Question: I would like to develop an input box with a list of numbers beside and when I enter a number into the input field the javascript/jquery code(I don't know which one would be better solution) highlight(colorize or make it bold style) "live" that list element regarding where to fit the given number.
Here is the example:

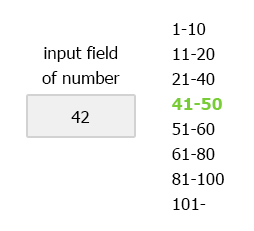
Answer: '''
$(document).on('keyup','#user-count',function(){
var SearchedNumber=parseInt($('#user-count').val());
var Number=$('#user-table tr:not(:first) td:first-child');
var AllTr=$('#user-table tr:not(:first)');
var TableBody='';
var maxCount= AllTr[AllTr.length-1].innerText.trim().split('+')[0];//get max Count of your Number list
$('#user-table tbody').empty();
$.each(Number,function(i,TD){
var Text=TD.innerText.trim().split('-');
if(SearchedNumber>=maxCount)//compare max Count
{
if(i==AllTr.length-1)
{
TableBody+='<tr style="background-color:#4caf50;font-size:20px"><td>'+$(AllTr[i]).find('td')[0].innerText+'</td><td>'+$(AllTr[i]).find('td')[1].innerText+'</td></tr>';
}
else
{
TableBody+='<tr><td>'+$(AllTr[i]).find('td')[0].innerText+'</td><td>'+$(AllTr[i]).find('td')[1].innerText+'</td></tr>';
}
}
else
{
if(SearchedNumber>=Text[0] && SearchedNumber<=Text[1])
{
TableBody+='<tr style="background-color:#4caf50;font-size:20px"><td>'+$(AllTr[i]).find('td')[0].innerText+'</td><td>'+$(AllTr[i]).find('td')[1].innerText+'</td></tr>';
}
else
{
TableBody+='<tr><td>'+$(AllTr[i]).find('td')[0].innerText+'</td><td>'+$(AllTr[i]).find('td')[1].innerText+'</td></tr>';
}
}
});
$('#user-table tbody').append(TableBody);
});
'''
'''
.table-striped tbody tr:nth-of-type(even) {
background-color: #ddd;
font-weight: 600;
font-size: 20px;
}
.table-striped tbody tr:nth-of-type(odd) {
background-color: rgba(0, 0, 0, 0);
font-weight: 600;
font-size: 20px;
}
.table-striped thead {
background-color: #f1f1f1;
border-bottom: 2px solid #c0c0c0;
border-top: 2px solid #c0c0c0;
color: #404040;
}
'''
'''
<script src="https://ajax.googleapis.com/ajax/libs/jquery/2.1.1/jquery.min.js"></script>
<div class="row">
<div class="col-md-8 text-right mt-4">
<h5 class="text-center">Users table</h5>
</div>
<div class="col-md-4 mt-4">
<form class="">
<div class="form-group">
<center><input type="number" id="user-count"/></center>
</div>
</form>
</div>
</div>
<div class="row mt-5 mb-5">
<div class="col-md-12">
<table class="table table-striped" id="user-table">
<thead class="table-striped">
<tr>
<th>User Count</th>
<th class="text-center">Price</th>
</tr>
</thead>
<tbody>
<tr>
<td>0-1</td>
<td class="text-center">$1000</td>
</tr>
<tr>
<td>2-40</td>
<td class="text-center">$2000</td>
</tr>
<tr>
<td>41-250</td>
<td class="text-center">$3000</td>
</tr>
<tr>
<td>251+</td>
<td class="text-center">$4000</td>
</tr>
</tbody>
</table>
</div>
</div>
'''
<URL>